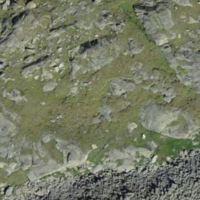
EUNIS habitat code: 48
Species observed at this site:
Rupicapra rupicapra